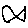
Label: fish